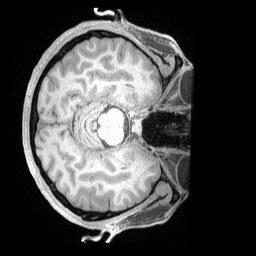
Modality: T1w
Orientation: axial
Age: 31
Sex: male
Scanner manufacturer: siemens
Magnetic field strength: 3 T
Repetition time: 2 s
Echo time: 0.00211 s